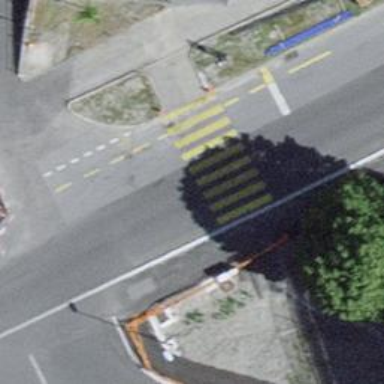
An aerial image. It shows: Road crossing with traffic signals.